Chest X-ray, AP view. Patient: 29 years old, sex F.
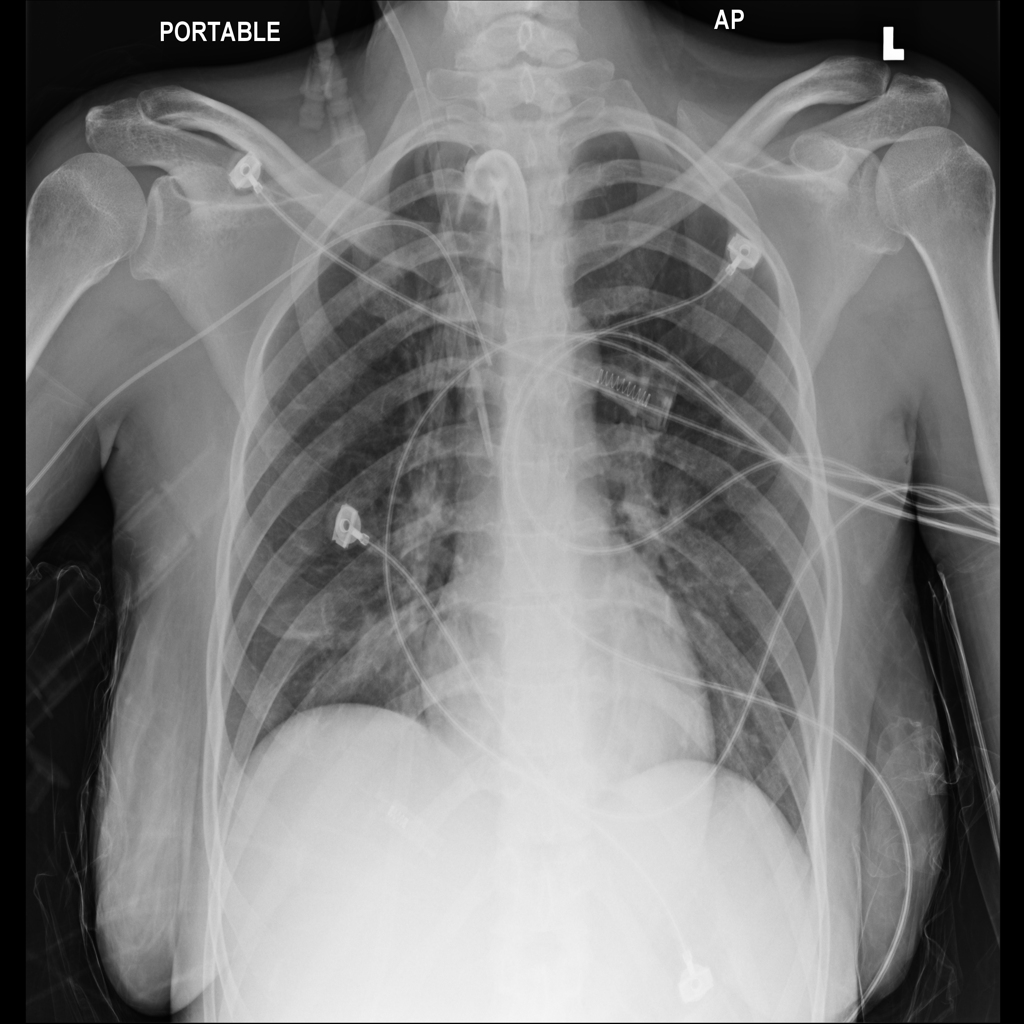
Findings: No Finding